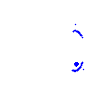
Particle: electron